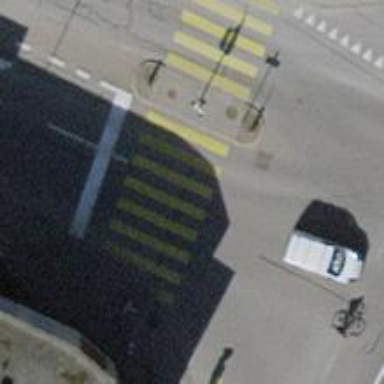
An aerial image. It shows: Tertiary road with asphalt surface and separate sidewalk.